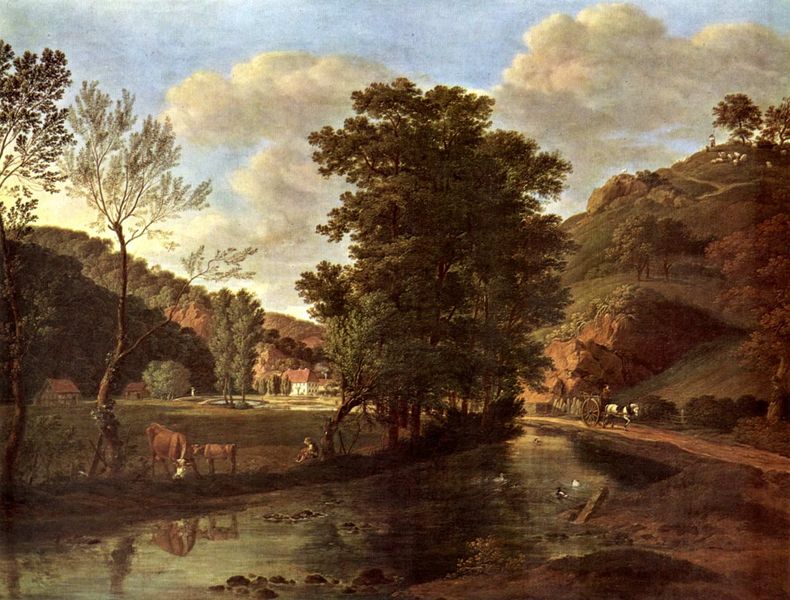
Titel: Lorsbachtal
Künstler: Anton Radl
Standort: Darmstadt
Institution: Hessisches Landesmuseum
Schlagwörter: baum, berg, blau, blätter, gemälde, himmel, laub, mann, schatten, vogel, wasser, weiß, wolken, baumstämme, bäume, fluss, grün, landschaft, menschen, mädchen, see, sitzen, ufer, äste, braun, fenster, frau, grau, hintergrund, licht, männer, schwarz, strasse, vordergrund, dach, gras, haus, rasen, rot, tier, tiere, weg, wiese, wolke, zaun, malerei, trinken, mensch, stein, steine, öl, ast, bach, baumstamm, ebene, erde, häuser, hügel, kühe, natur, pappeln, spiegelung, strauch, vieh, vögel, weide, zweige, busch, büsche, gewässer, kirche, pfad, sonne, sträucher, land, kind, blatt, person, pflanzen, tal, wald, anhöhe, bauern, karren, pferd, räder, schuppen, zypressen, zügel, magd, seicht, sommer, wellen, ente, gans, ort, zwei, abhang, last, transport, berge, fels, gipfel, hang, kamm, dorf, dächer, allee, herde, klein, kuh, rind, bauernhof, hof, enten, idylle, pause, rast, einspänner, kutsche, rad, wagen, romantik, sitzende, weib, angelehnt, junge, bauer, reflexion, rinder, kreuz, kiesel, pfahl, idyll, zypresse, wälder, geschirr, kutscher, gänse, stockente, wasservögel, schimmel, fahren, flecken, gefleckt, malerisch, ländlich, ross, reise, wanderer, fressen, laubbäume, siedlung, tränke, auen, kate, hänge, anlehnen, gescheckt, schafe, hirte, hirten, schaafe, weggabelung, gemölde, wohnen, details, sonnentag, gabelung, kalb, flußß, münchner schule, fuhrwerk, schaffe, pferdewagen, schafherde, bah, hirt, wagenbauer, wegen, marke, bgrün, verstreut, au, ehaus, herdde, stockenten, k+he, dbäume, malerische landschaft